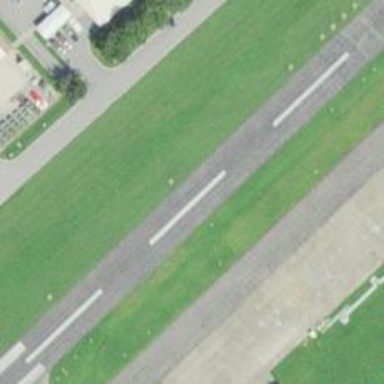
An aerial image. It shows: Asphalt runway at the airport.